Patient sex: M
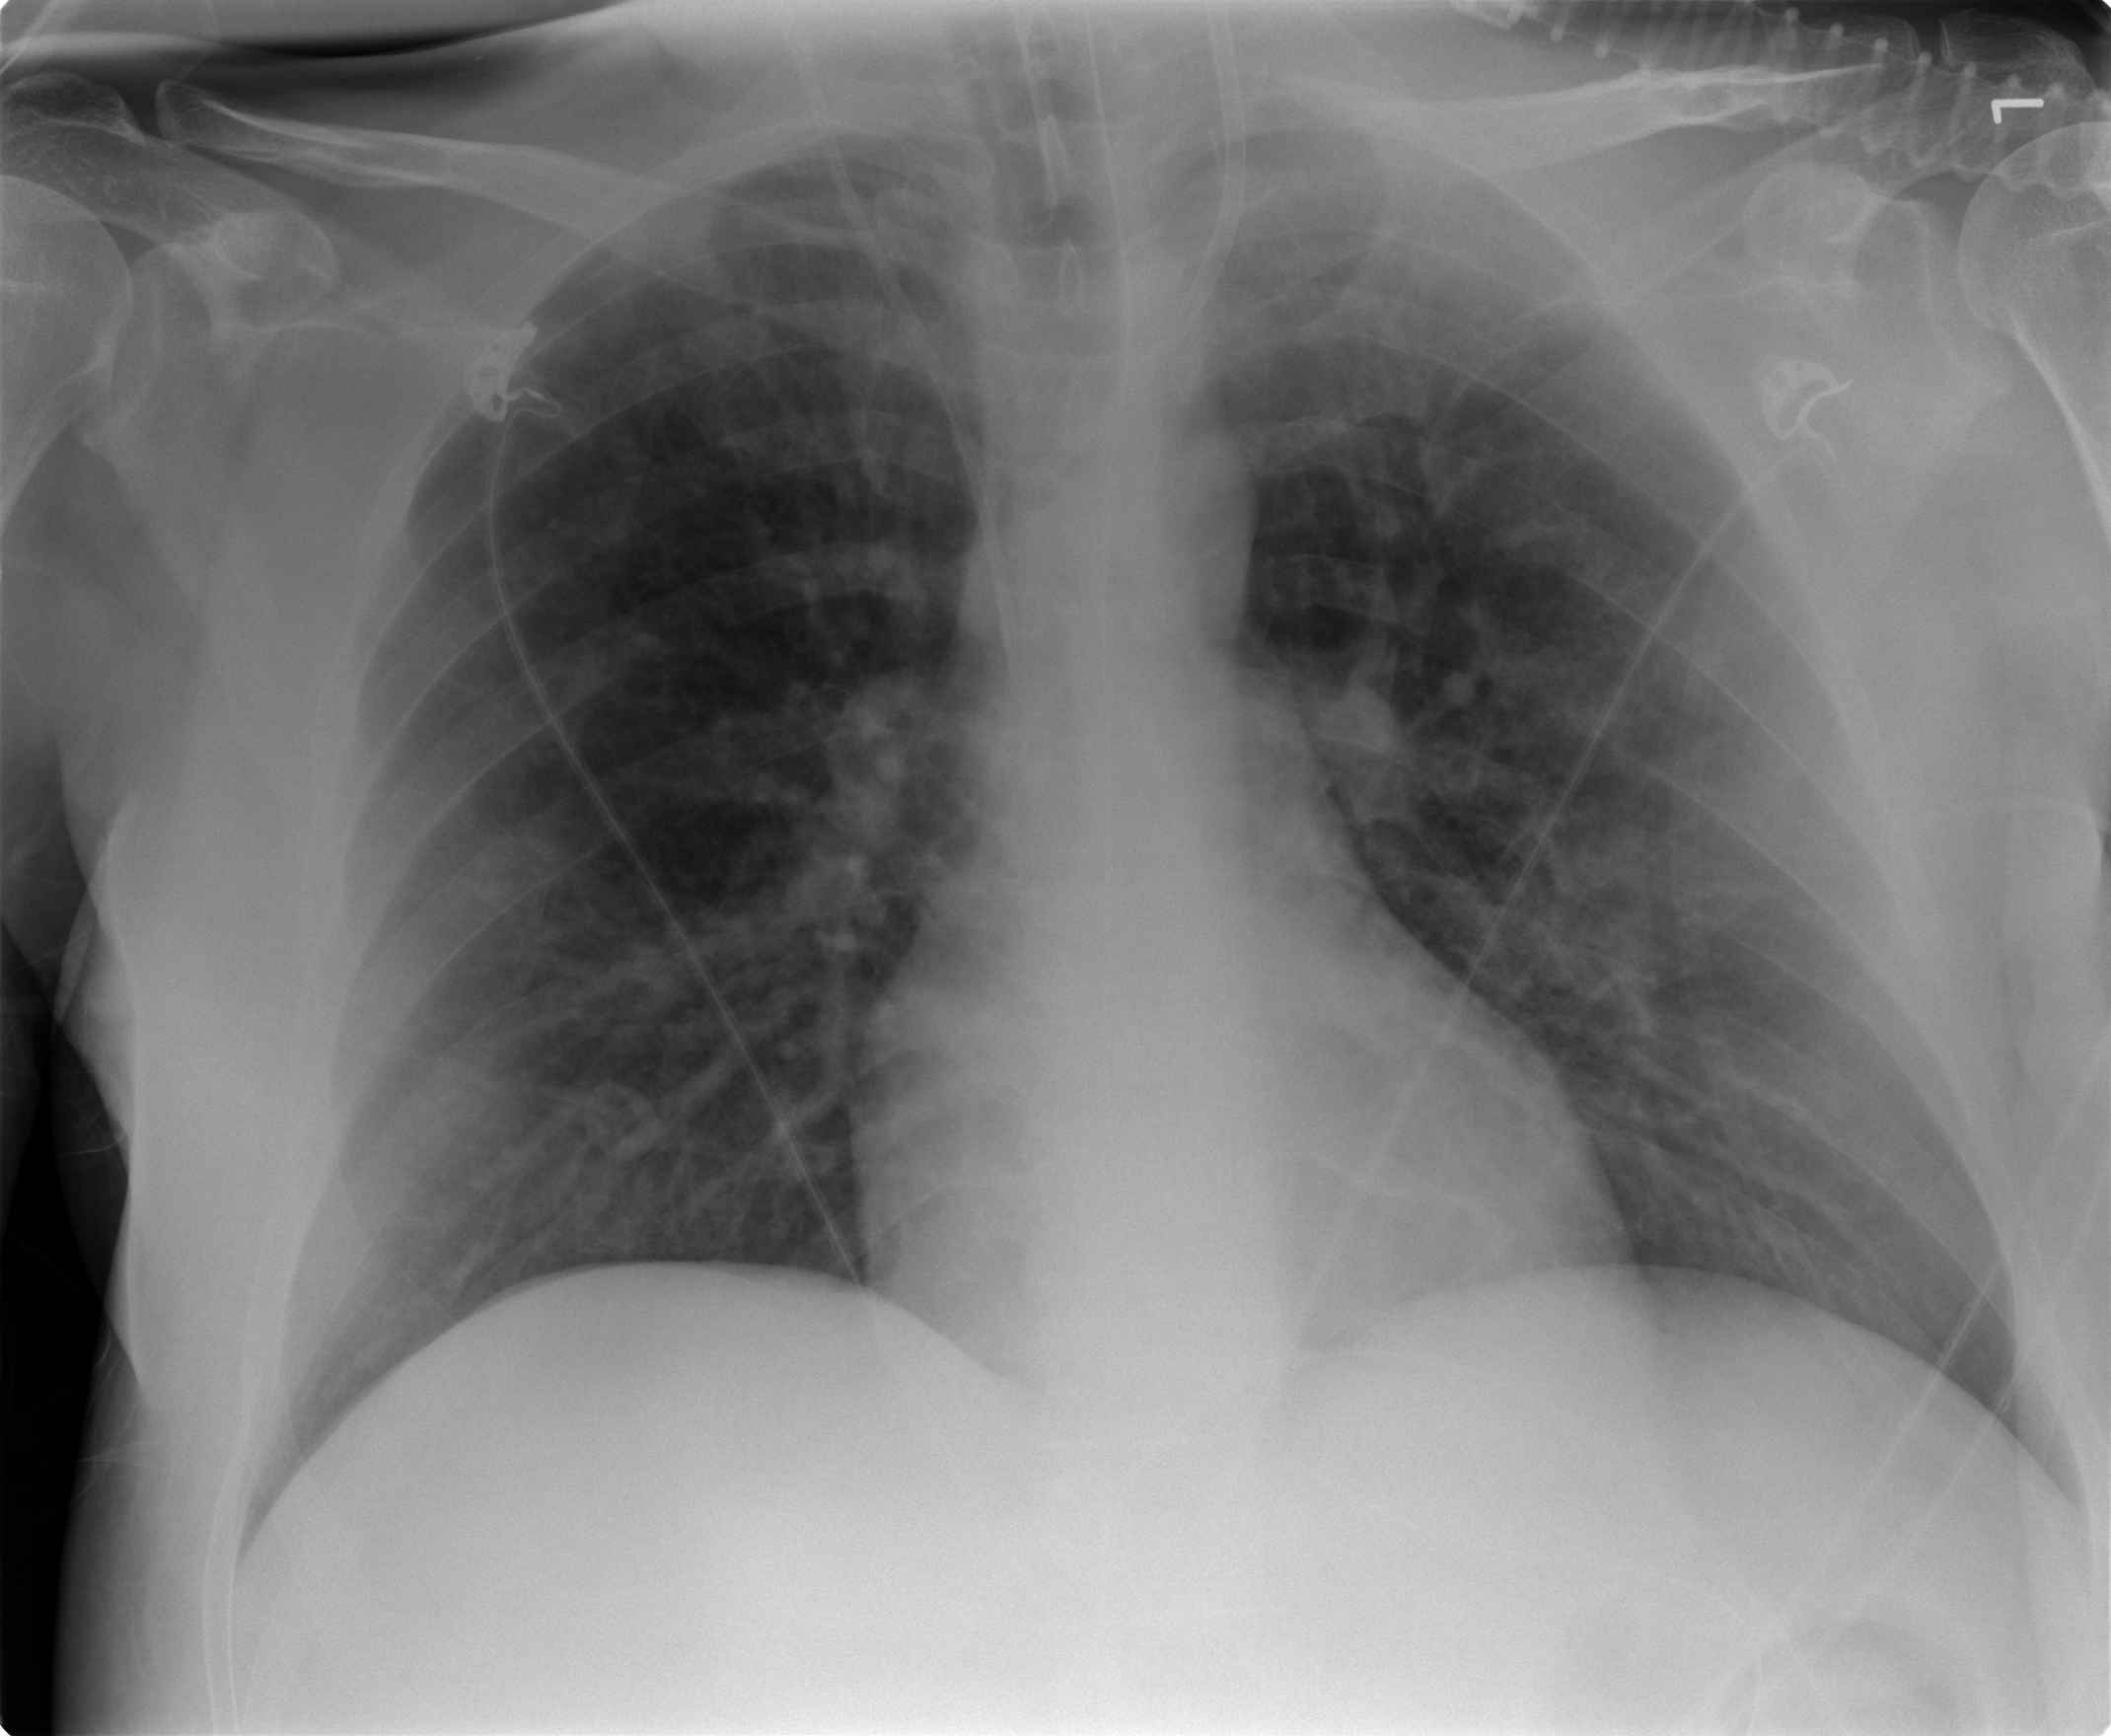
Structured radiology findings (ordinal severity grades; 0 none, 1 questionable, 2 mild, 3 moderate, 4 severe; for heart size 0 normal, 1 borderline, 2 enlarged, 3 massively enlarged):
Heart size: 0
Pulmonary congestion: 1
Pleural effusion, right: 0
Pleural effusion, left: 0
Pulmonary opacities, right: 0
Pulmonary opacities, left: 0
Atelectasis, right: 0
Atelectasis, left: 0